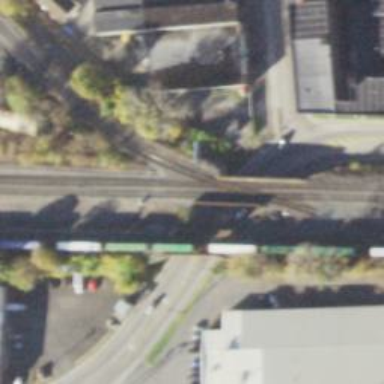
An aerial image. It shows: Railway crossing.